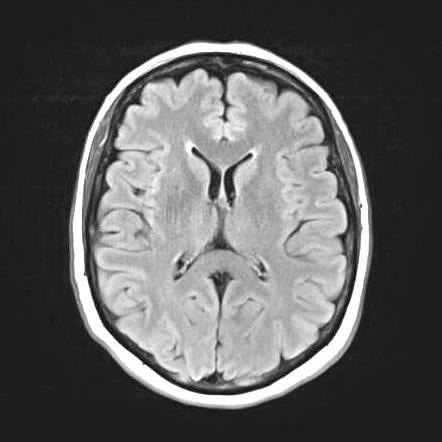
Label: notumor